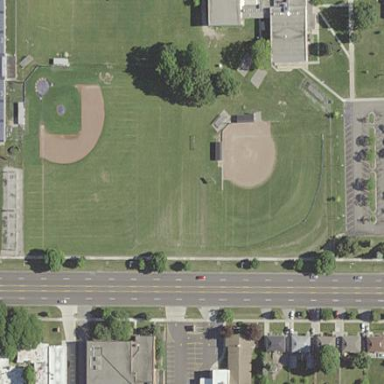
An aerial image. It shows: Baseball pitch for leisure land.